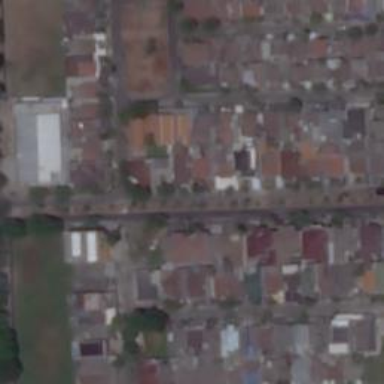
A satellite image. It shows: Residential road.